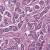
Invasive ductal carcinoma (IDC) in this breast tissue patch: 1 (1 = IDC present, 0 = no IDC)